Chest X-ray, PA view. Patient: 52 years old, sex F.
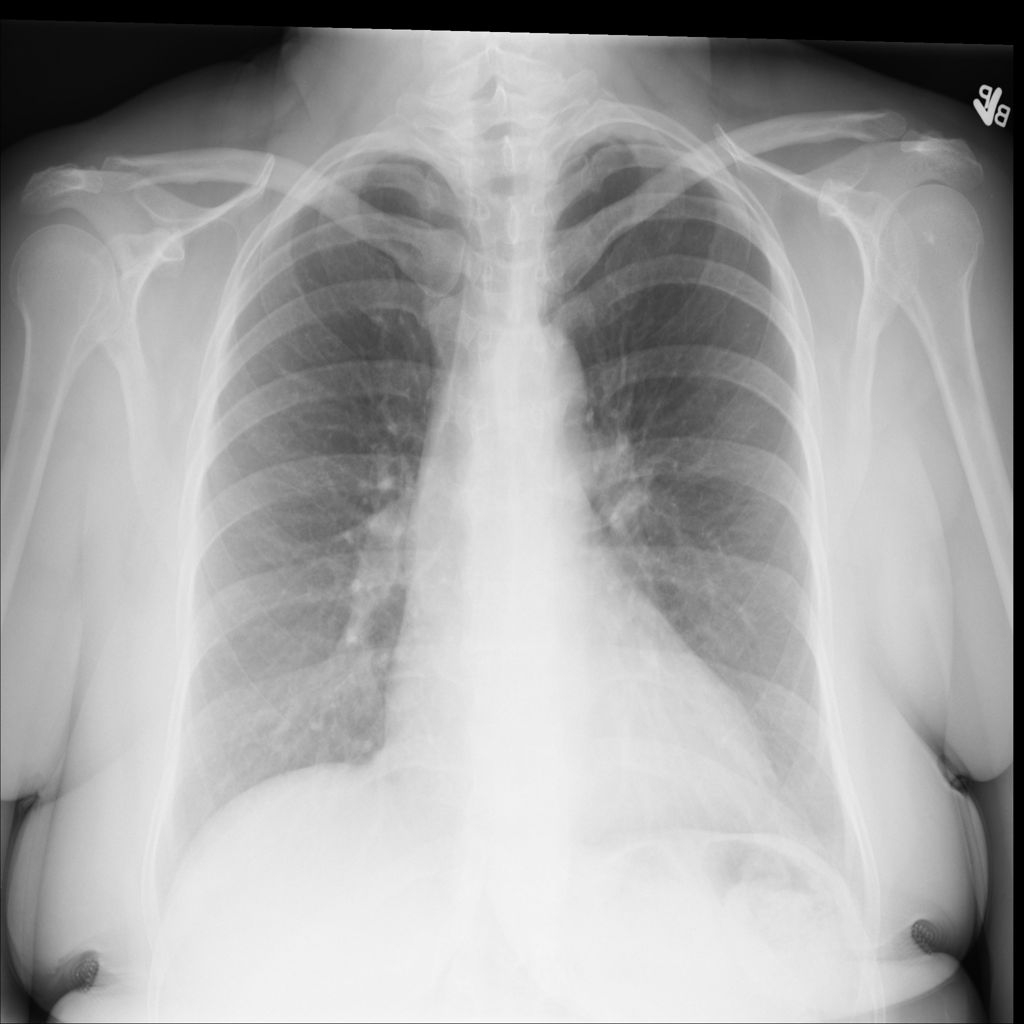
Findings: No Finding